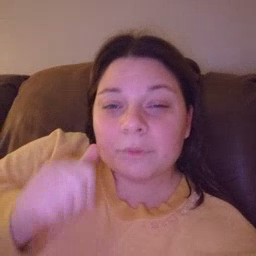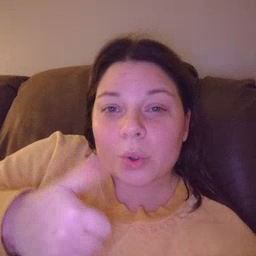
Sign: tomorrow